Question: I know margins between flexboxes can be set automatically thanks to the the 'align-content' property, but I need it to be fixed margin set in px. I am looking for something similar to 'column-gap' for multi-columns.
Here is what I need to do:

Here the space between 1,2,3 and 4,5 is equal, let's say 30px. Any idea?
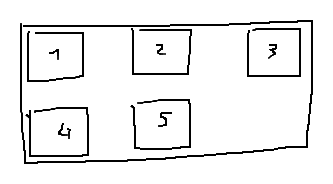
Answer: A solution could be to use margins, and negative margins on the container (which requires an extra wrapper).
<URL>
'''
<wrapper>
<container>
<column>1</column>
</container>
</wrapper>
'''
'''
wrapper {
overflow: hidden;
width: 250px;
}
container {
display: flex;
flex-wrap: wrap;
margin: -25px;
}
column {
flex: 0 1 50px;
height: 50px;
margin: 25px;
}
'''